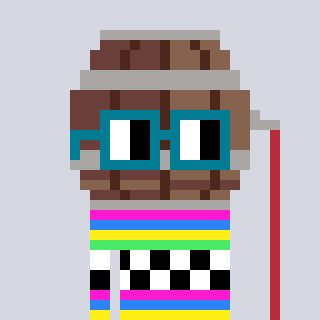
a pixel art character with square dark green glasses, a wine barrel-shaped head and a green-colored body on a cool background